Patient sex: F
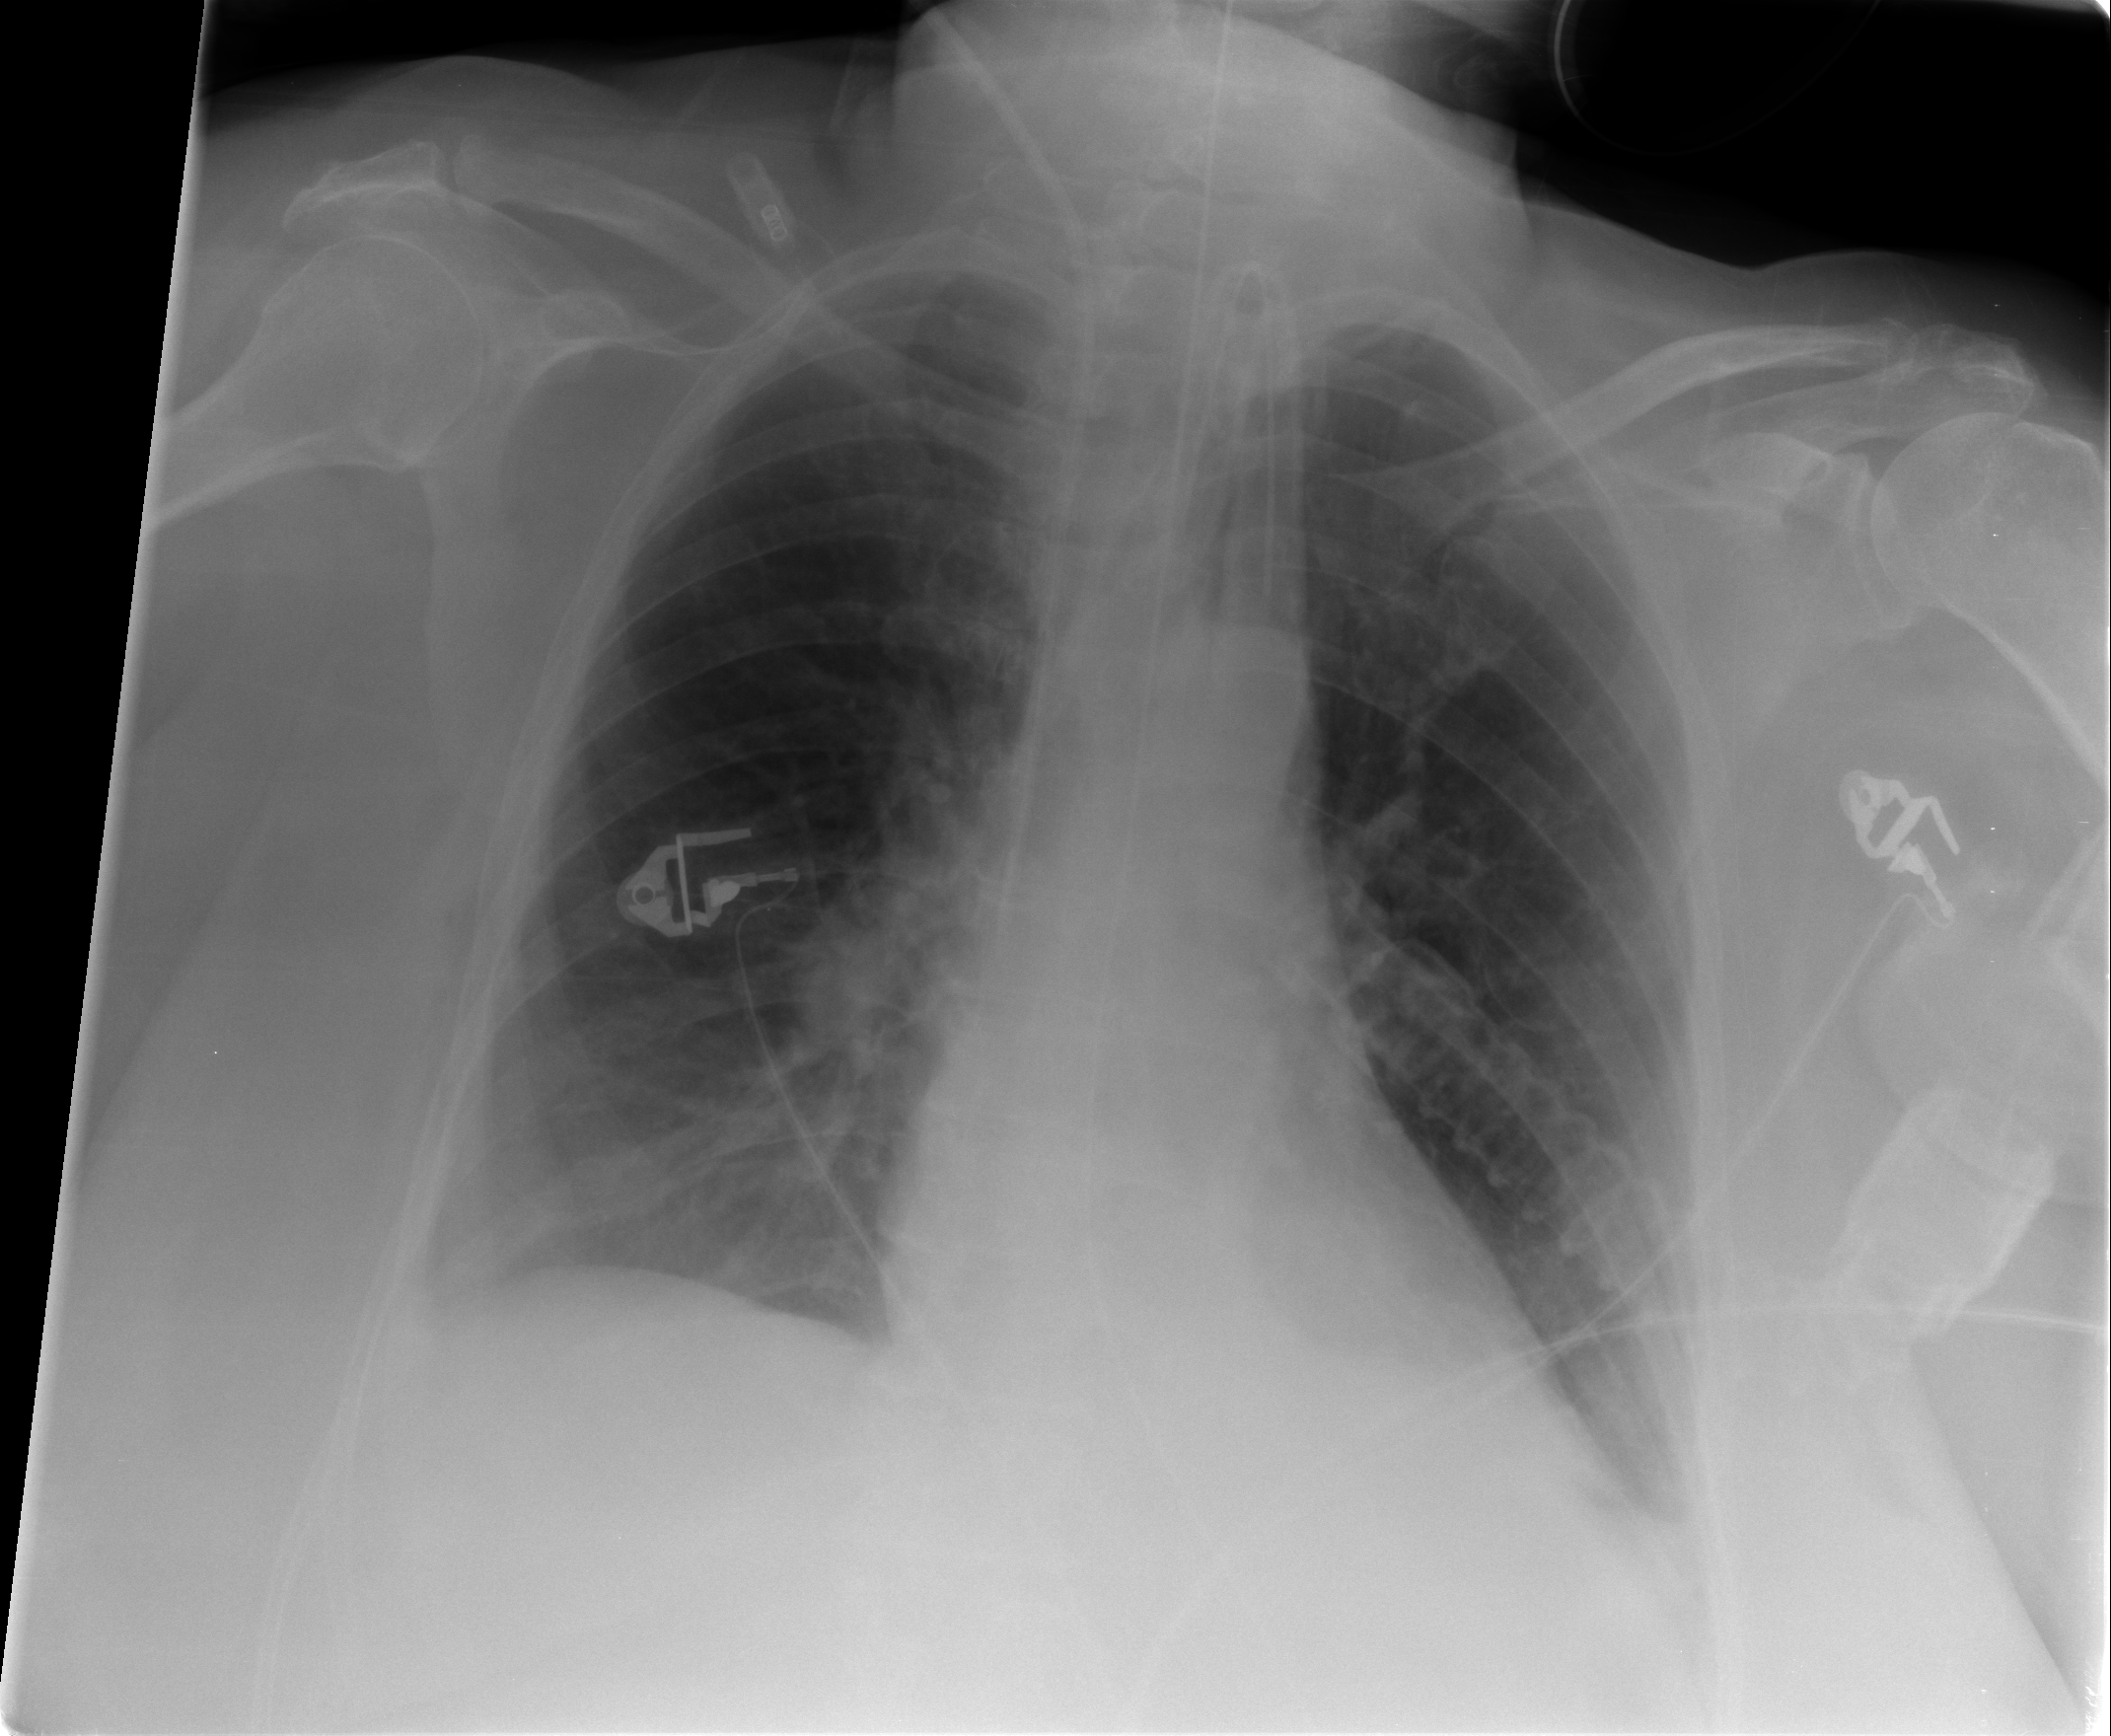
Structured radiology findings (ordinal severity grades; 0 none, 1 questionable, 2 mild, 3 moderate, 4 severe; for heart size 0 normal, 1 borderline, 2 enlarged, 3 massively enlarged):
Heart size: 0
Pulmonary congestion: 0
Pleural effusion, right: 0
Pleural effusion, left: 0
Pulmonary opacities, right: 1
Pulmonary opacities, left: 0
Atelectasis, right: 1
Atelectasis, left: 0